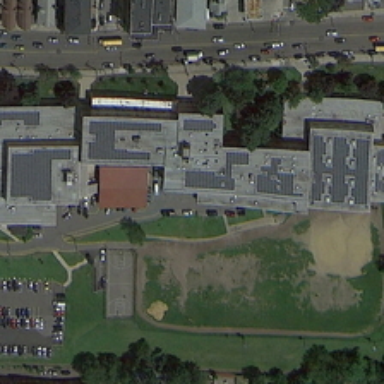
Some buildings and green trees are in a school with a parking lot .